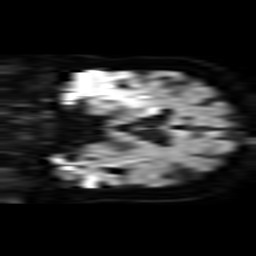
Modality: TRACE
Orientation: coronal
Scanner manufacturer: philips
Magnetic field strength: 3 T
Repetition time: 3.08 s
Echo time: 0.076 s